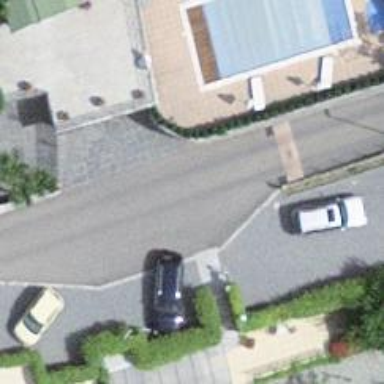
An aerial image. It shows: Turning circle on the road.